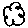
Label: cloud